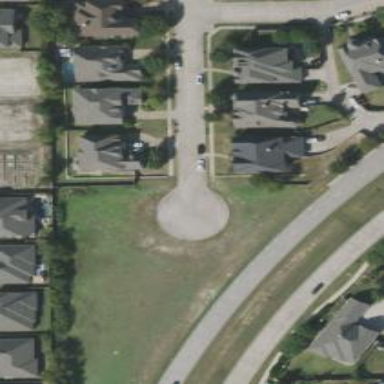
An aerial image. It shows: Circle designated as turning point on the road.